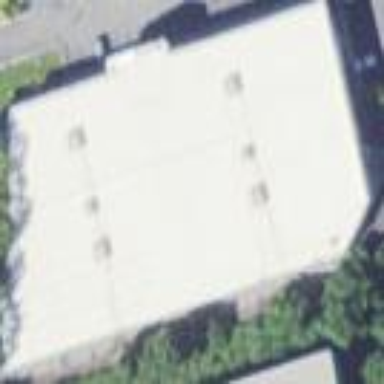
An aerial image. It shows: Retail building.